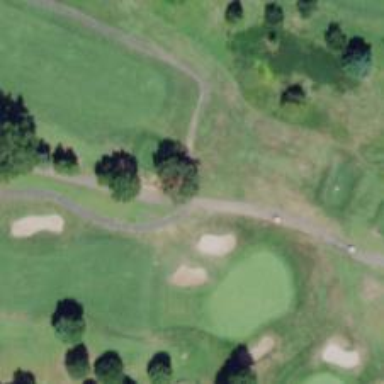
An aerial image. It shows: Path bridge over golf path.